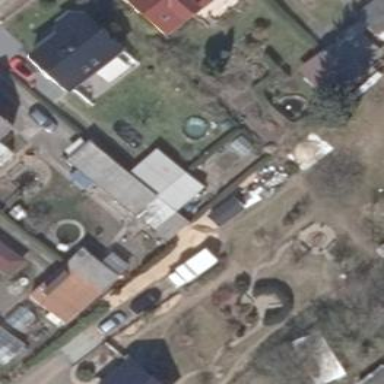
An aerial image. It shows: Shed building.